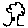
Label: tree